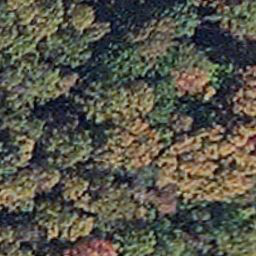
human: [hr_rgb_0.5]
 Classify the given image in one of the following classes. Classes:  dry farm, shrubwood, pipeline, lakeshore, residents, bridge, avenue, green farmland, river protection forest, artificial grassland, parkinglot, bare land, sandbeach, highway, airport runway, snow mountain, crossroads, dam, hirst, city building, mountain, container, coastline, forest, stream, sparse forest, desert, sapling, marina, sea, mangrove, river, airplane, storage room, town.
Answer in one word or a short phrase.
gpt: mangrove